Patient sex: M
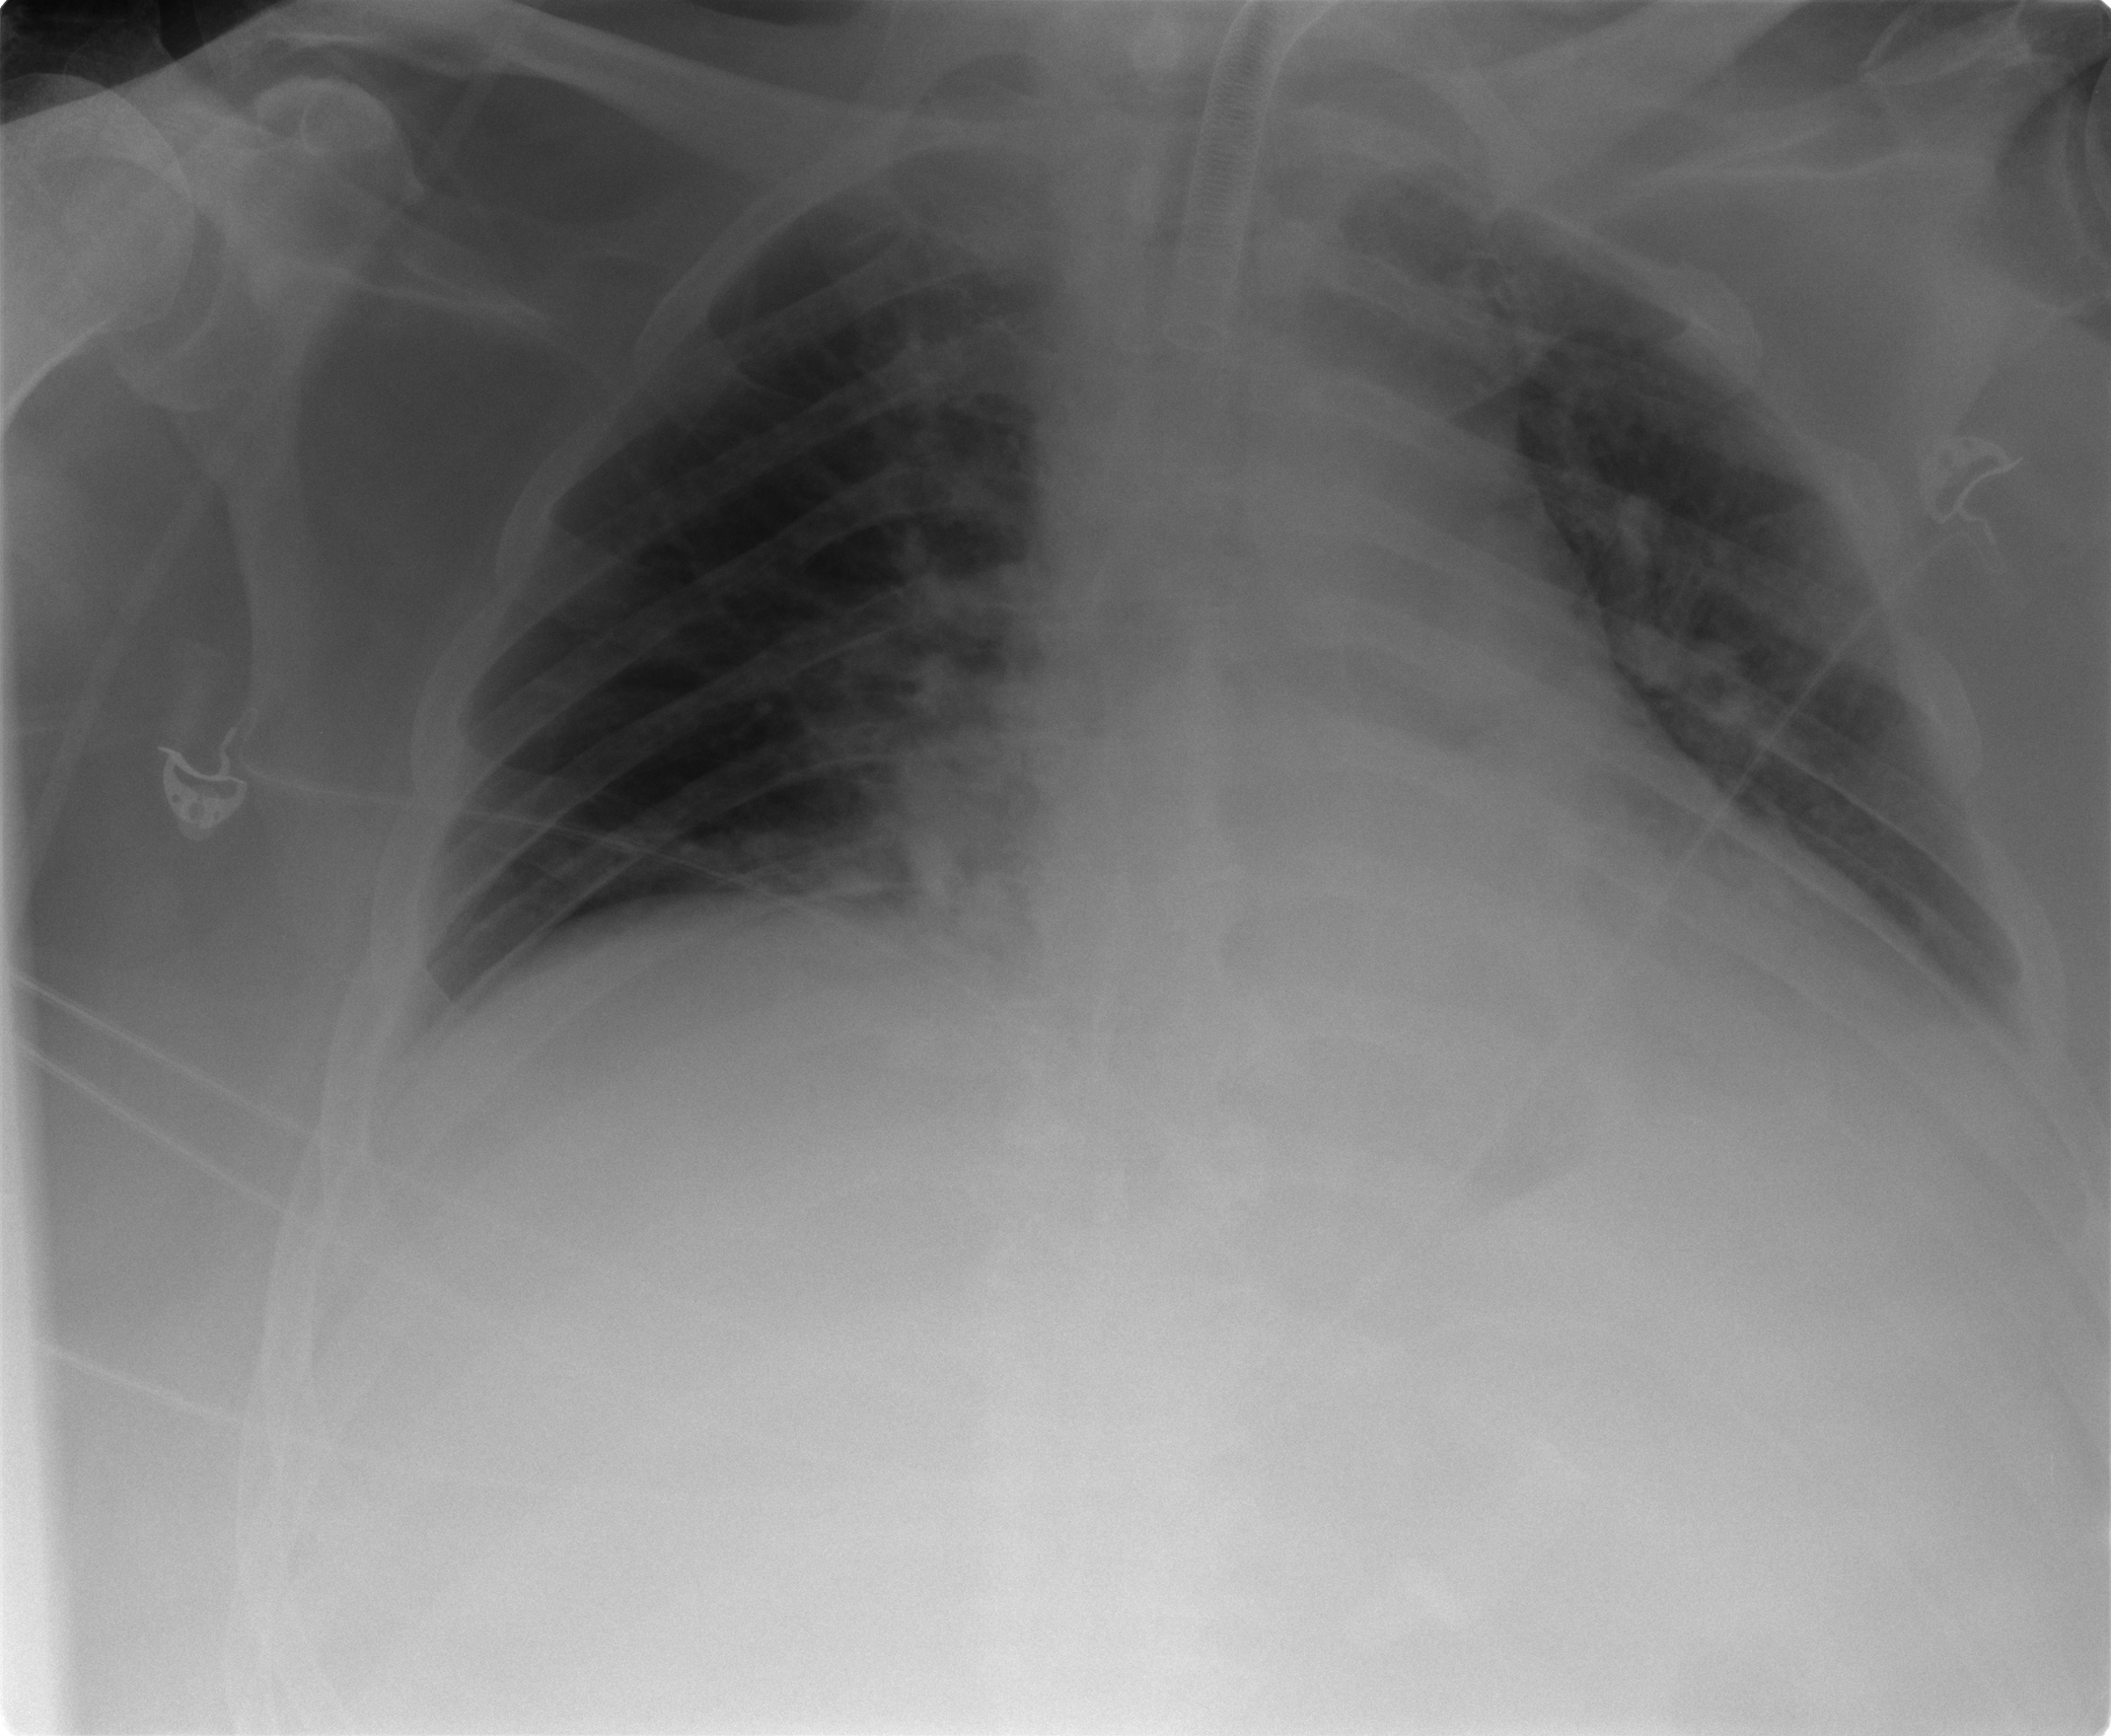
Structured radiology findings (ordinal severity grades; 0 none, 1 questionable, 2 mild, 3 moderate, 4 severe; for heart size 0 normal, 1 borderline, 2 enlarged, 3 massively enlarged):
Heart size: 2
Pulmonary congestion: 1
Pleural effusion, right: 1
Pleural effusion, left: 1
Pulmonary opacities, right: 0
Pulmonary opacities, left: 0
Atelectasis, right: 2
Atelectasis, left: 2